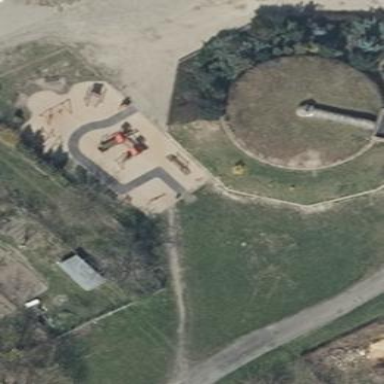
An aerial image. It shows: Playground area for leisure land.